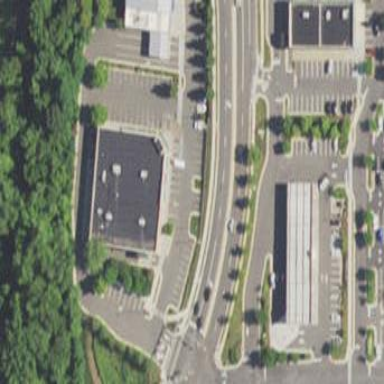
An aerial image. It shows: Retail area.